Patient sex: F
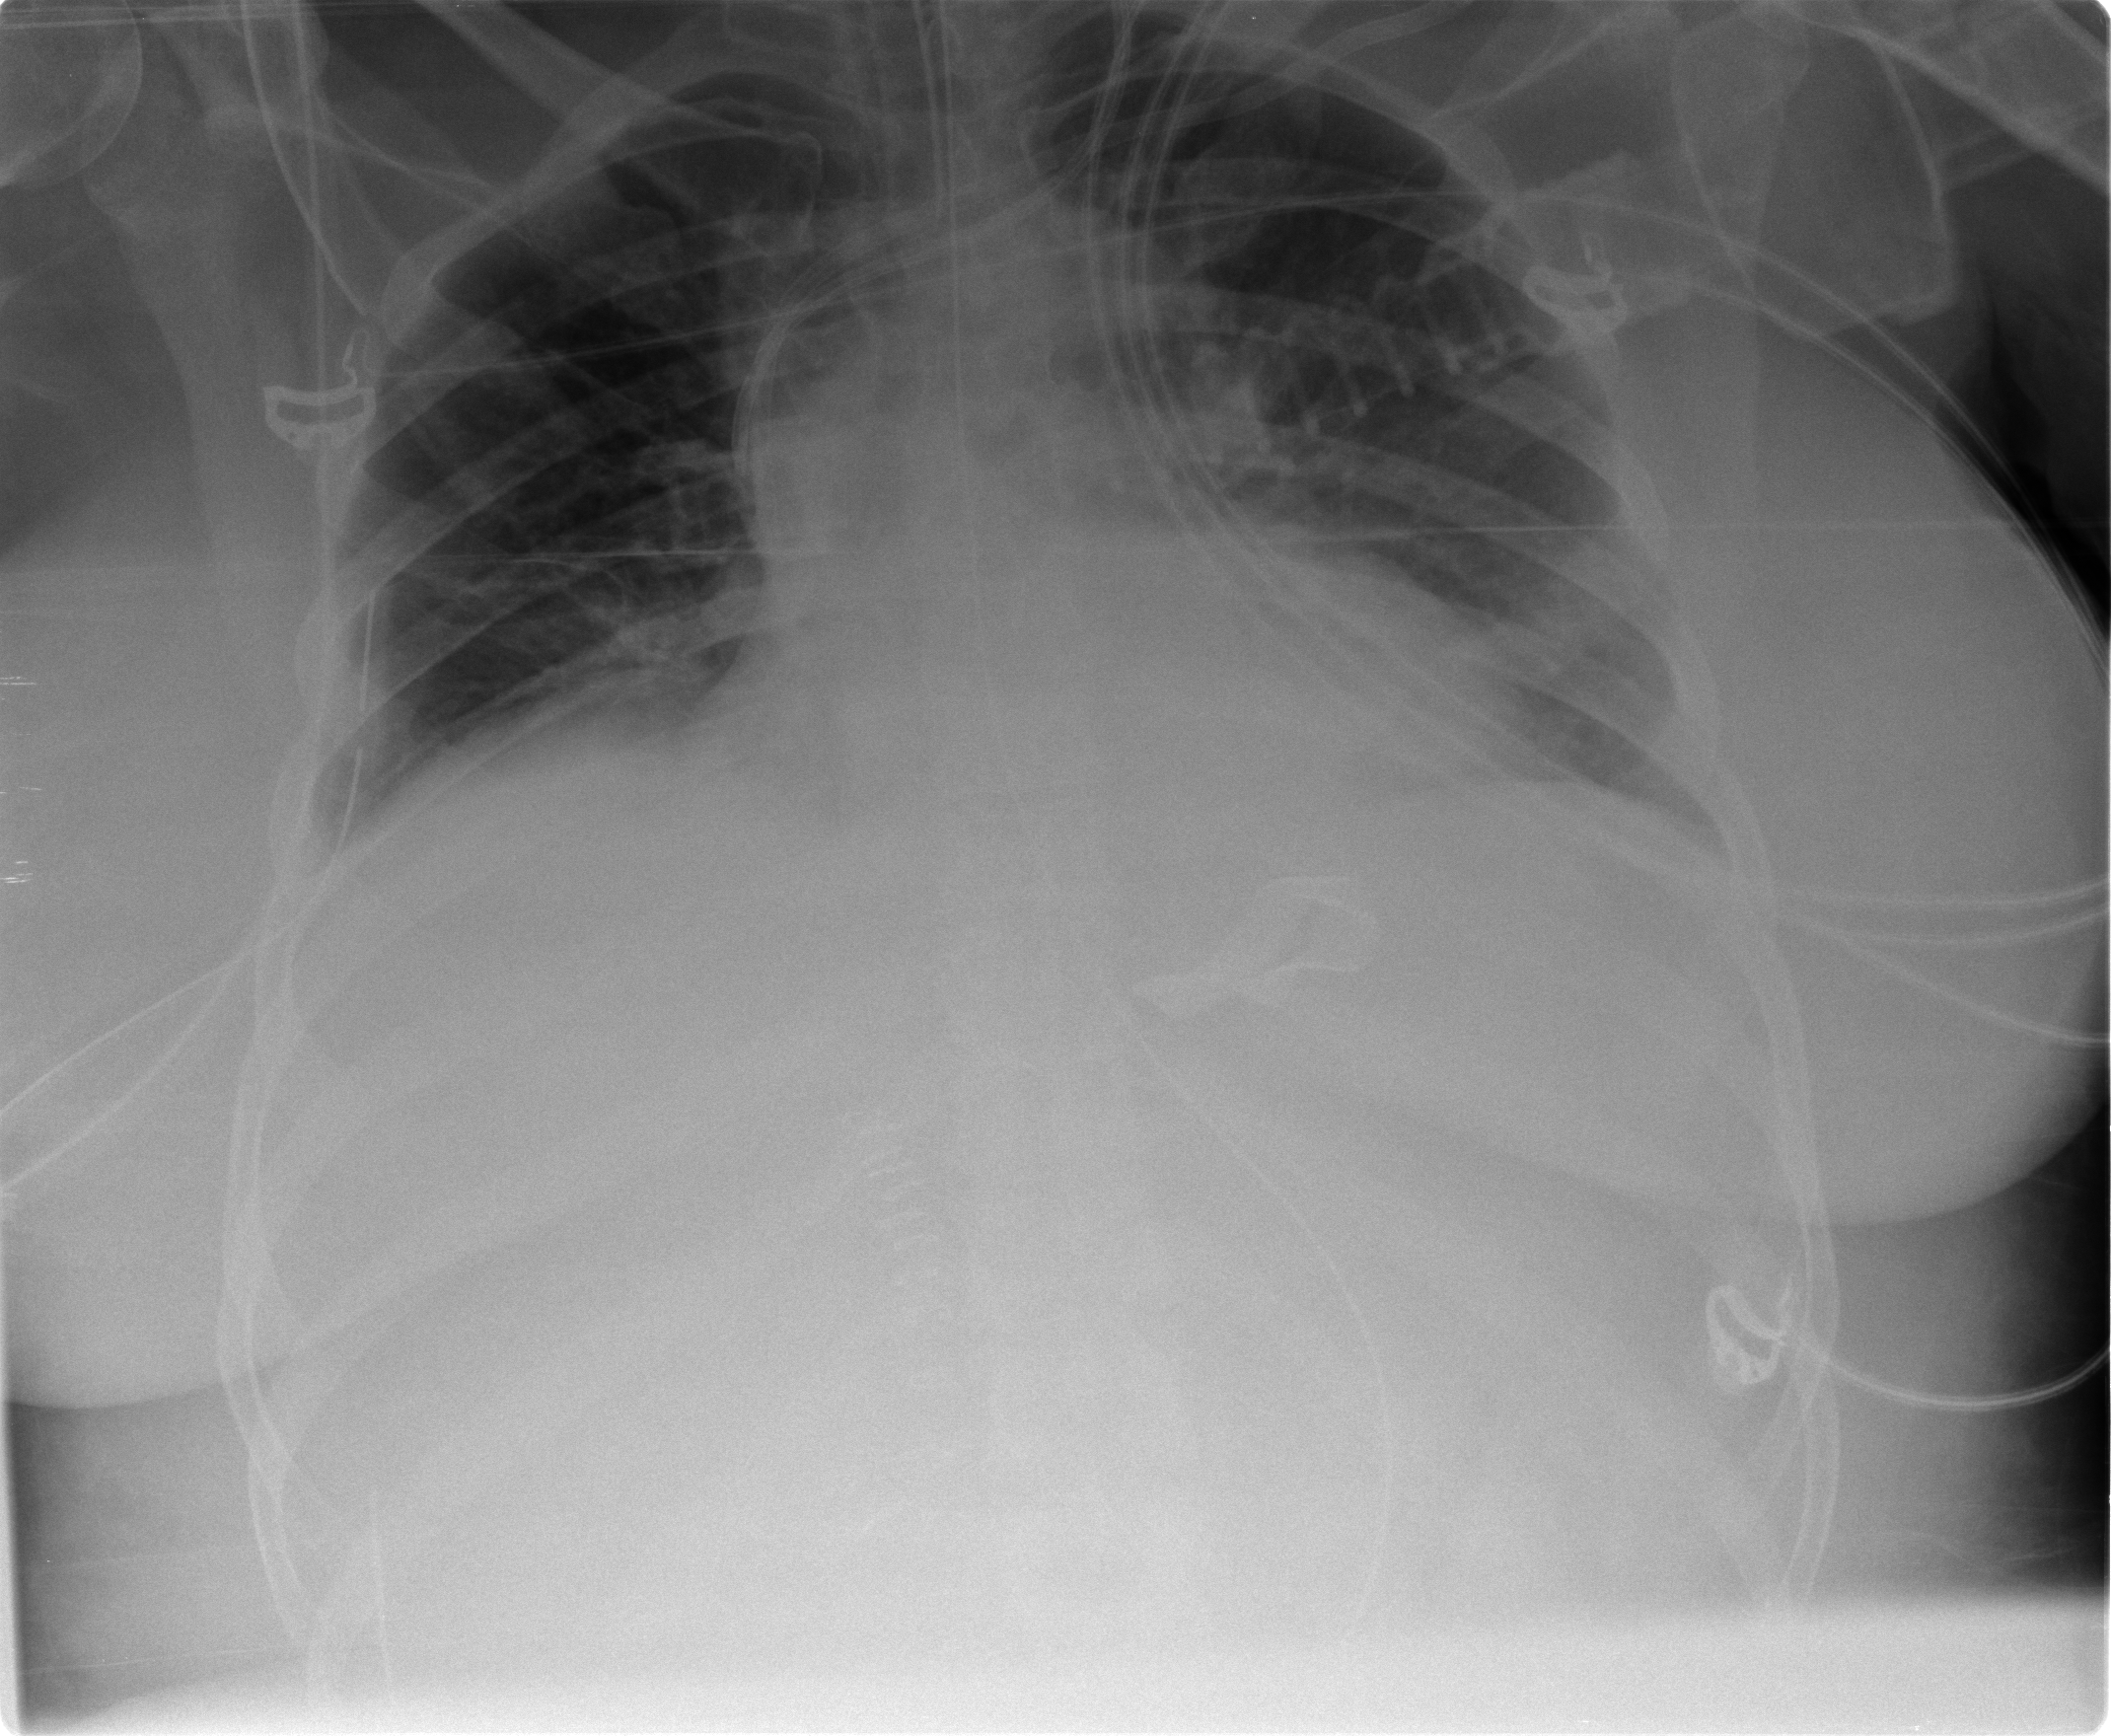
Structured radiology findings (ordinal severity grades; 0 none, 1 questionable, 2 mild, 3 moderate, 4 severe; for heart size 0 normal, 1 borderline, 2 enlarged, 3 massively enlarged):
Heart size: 2
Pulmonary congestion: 2
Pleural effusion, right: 1
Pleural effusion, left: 1
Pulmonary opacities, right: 0
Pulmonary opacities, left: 0
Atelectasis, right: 2
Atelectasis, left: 2